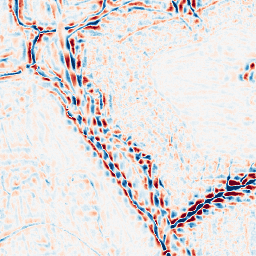
Category: wavelet
Decomposition family: wavelet_dwt
Decomposition parameters: wavelet: db4
level: 3
Upsampling method: bspline
Upsampling parameters: scale: 2
Upsampling scale: 2